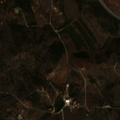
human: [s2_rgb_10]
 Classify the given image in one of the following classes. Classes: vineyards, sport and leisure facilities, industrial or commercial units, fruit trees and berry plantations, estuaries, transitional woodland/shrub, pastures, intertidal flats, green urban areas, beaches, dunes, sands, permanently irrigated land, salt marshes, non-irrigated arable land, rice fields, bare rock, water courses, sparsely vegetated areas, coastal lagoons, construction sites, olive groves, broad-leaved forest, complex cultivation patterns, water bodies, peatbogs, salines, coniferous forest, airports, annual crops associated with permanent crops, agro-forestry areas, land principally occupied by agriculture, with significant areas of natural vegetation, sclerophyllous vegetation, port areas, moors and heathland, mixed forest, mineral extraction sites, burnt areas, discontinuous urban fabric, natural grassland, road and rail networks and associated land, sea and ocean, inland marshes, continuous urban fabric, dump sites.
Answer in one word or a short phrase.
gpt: annual crops associated with permanent crops, land principally occupied by agriculture, with significant areas of natural vegetation, sclerophyllous vegetation